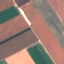
Label: AnnualCrop